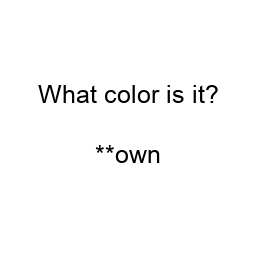
Color: black
Color name shown: brown
Background color: white
Question text color: black